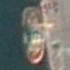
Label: civil